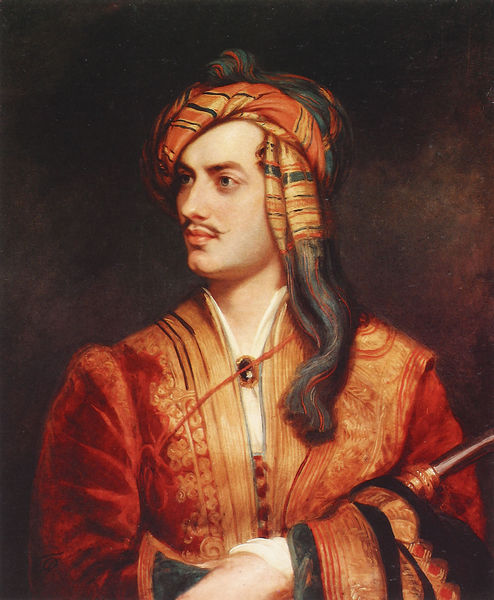
Titel: Porträt von Lord Byron
Künstler: Thomas Phillips
Institution: London, National Gallery
Schlagwörter: gemälde, mann, umhang, haar, hintergrund, schwarz, rot, tuch, hochformat, bart, jung, schnurrbart, arm, samt, bildnis, herr, portrait, porträt, gold, mantel, pose, schnur, brosche, lippen, stock, kopfbedeckung, spanien, seitlich, wangen, stab, kette, zopf, dreiviertelprofil, oberkörper, orient, orientalisch, brokat, gedreht, fuck, jüngling, halbprofil, pfeiffe, orientalismus, turban, bärtchen, orientale, wasserpfeiffe, rollenportrait, busuoni, samtbrokat